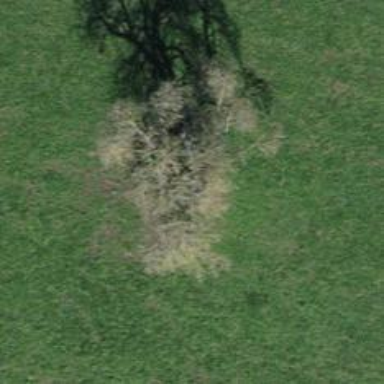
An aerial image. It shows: Single tag "natural: tree."